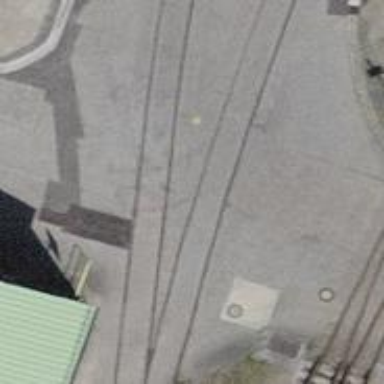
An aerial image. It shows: Railway level crossing.